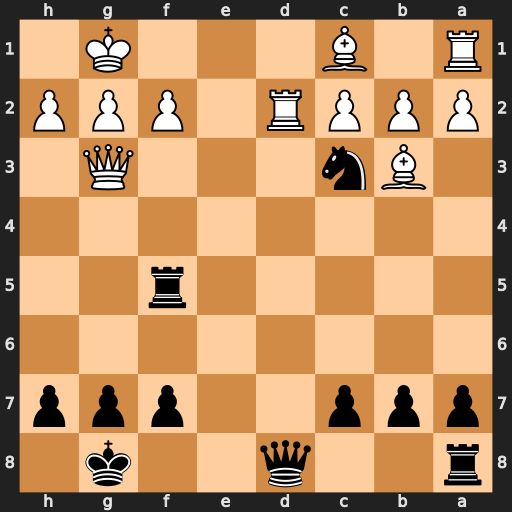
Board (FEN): r2q2k1/ppp2ppp/8/5r2/8/1Bn3Q1/PPPR1PPP/R1B3K1
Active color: b
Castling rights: -
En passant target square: -
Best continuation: Ne2+ Kf1 Nxg3+